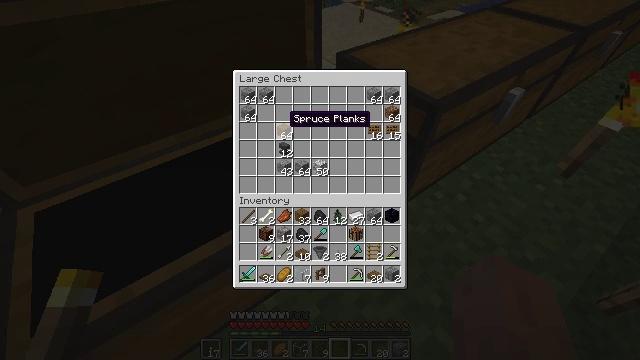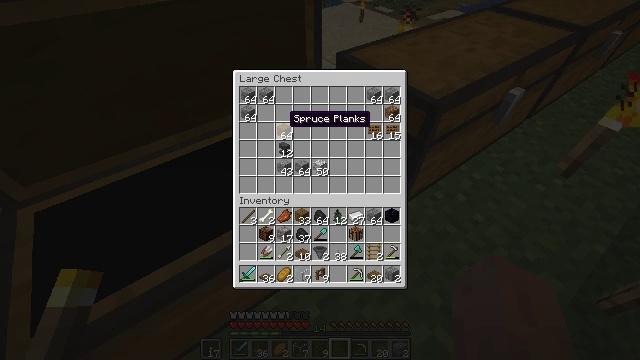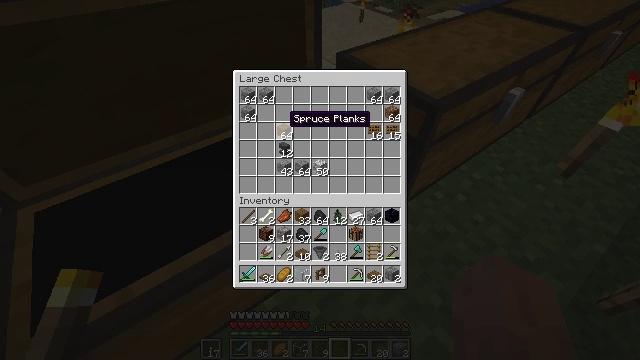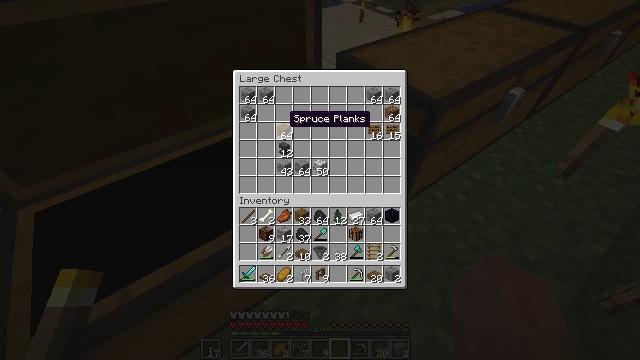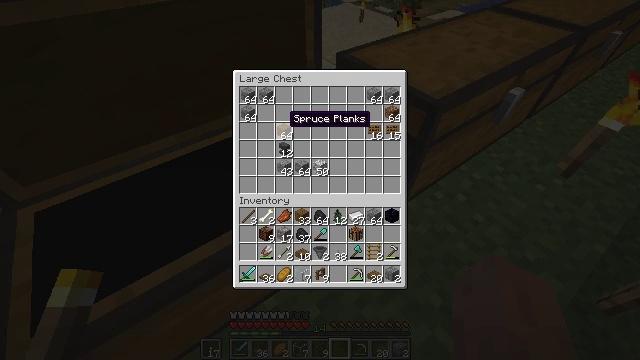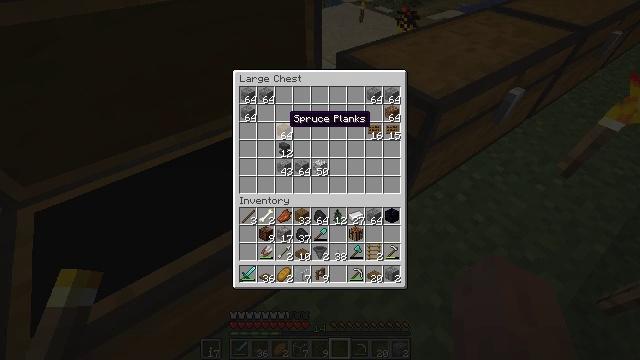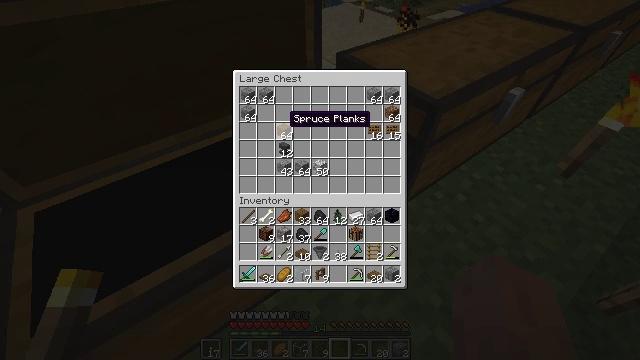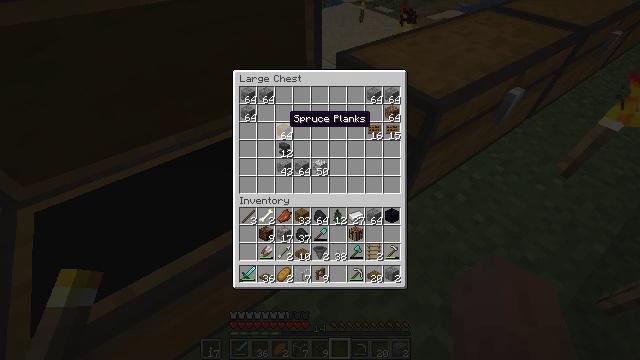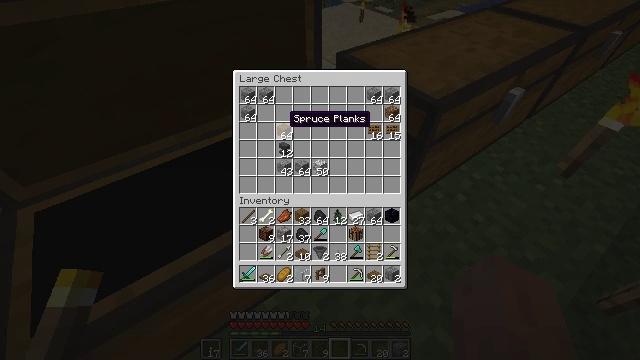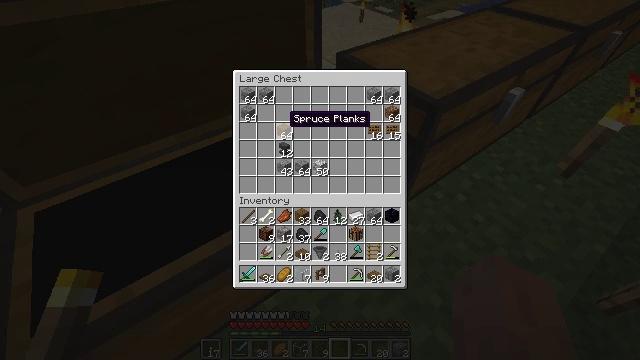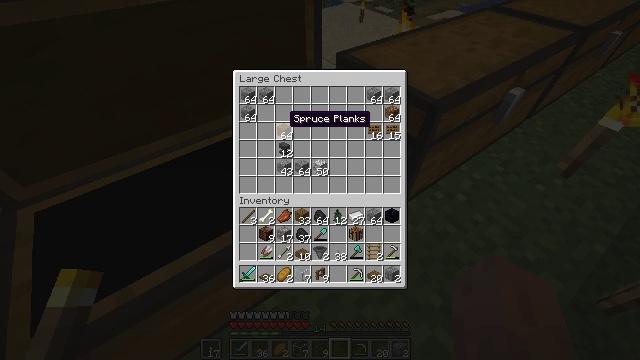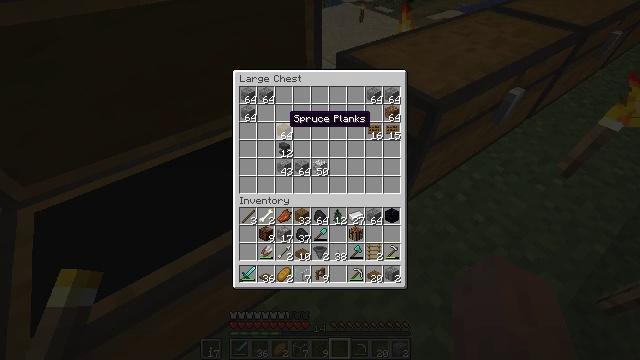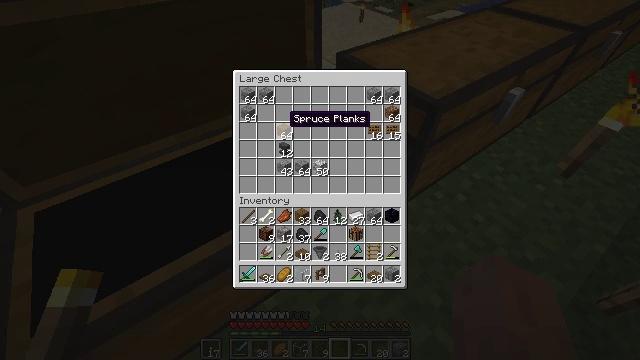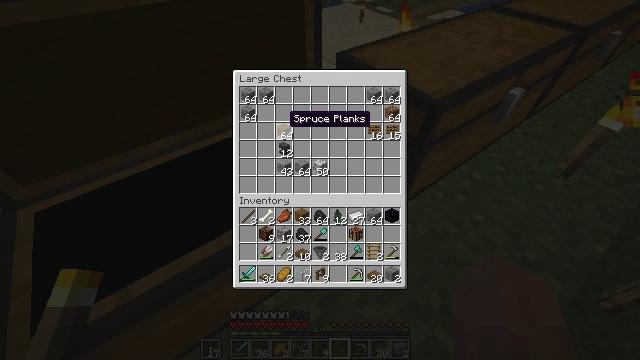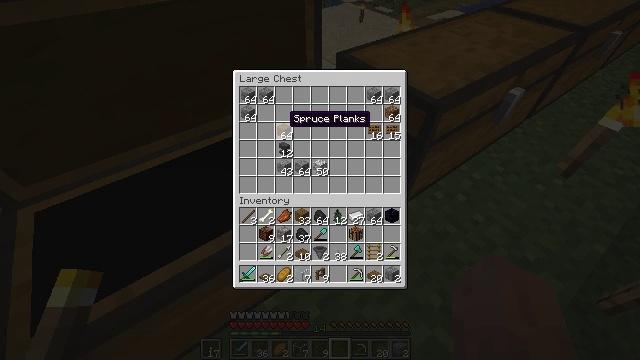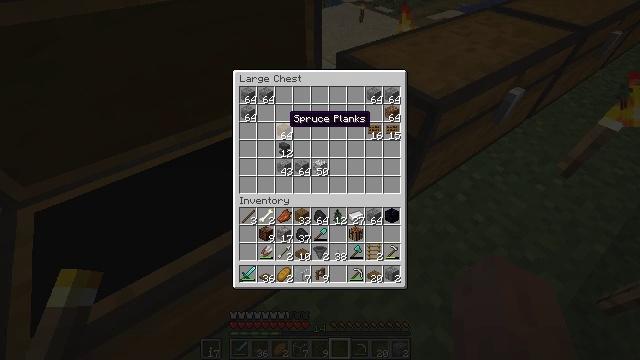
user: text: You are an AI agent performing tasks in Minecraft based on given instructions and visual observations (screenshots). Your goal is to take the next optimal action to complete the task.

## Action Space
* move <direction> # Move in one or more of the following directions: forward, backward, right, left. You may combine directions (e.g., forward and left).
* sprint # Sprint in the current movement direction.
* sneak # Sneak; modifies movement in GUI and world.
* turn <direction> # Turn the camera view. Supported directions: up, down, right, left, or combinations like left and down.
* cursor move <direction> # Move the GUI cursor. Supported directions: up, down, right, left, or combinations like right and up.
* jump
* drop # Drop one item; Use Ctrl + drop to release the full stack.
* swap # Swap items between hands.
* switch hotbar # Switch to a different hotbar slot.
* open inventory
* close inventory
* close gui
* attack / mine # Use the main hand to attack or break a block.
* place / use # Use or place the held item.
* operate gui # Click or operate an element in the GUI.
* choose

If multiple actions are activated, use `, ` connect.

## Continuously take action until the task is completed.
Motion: motion action
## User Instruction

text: Use stone bricks to craft stone brick stairs.
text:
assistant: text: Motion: no_op
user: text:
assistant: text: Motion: no_op
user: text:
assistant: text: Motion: no_op
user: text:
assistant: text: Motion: no_op
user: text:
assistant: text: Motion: no_op
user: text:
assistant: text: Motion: no_op
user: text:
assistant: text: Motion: no_op
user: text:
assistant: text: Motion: no_op
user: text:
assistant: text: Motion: no_op
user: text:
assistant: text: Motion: no_op
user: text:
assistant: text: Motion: no_op
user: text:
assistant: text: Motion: no_op
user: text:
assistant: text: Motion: no_op
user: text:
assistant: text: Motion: no_op
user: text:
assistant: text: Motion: no_op
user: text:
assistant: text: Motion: no_op
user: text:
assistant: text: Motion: no_op
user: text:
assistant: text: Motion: no_op
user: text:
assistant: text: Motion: no_op
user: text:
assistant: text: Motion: no_op
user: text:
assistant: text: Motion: no_op
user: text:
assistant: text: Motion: no_op
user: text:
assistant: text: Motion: no_op
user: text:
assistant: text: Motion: no_op
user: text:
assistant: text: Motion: no_op
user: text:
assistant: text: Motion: no_op
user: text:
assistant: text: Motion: no_op
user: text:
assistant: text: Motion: no_op
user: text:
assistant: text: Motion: no_op
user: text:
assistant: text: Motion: no_op